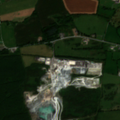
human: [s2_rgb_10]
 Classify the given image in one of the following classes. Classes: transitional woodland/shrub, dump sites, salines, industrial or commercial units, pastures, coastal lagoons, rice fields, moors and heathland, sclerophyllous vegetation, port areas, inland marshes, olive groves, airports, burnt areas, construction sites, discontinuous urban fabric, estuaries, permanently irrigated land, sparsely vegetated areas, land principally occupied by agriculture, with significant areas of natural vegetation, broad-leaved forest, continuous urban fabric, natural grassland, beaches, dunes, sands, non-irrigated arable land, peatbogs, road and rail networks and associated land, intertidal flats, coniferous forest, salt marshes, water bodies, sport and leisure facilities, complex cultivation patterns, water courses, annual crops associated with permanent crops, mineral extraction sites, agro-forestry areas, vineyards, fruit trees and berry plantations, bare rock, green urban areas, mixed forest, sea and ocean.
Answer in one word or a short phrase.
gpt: mineral extraction sites, non-irrigated arable land, pastures, coniferous forest